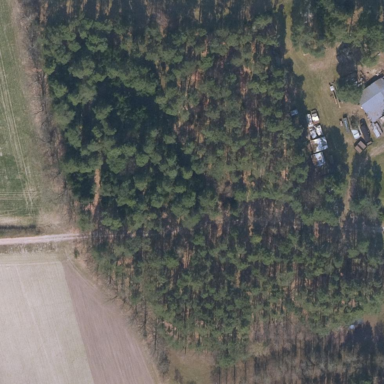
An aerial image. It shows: Forest area.